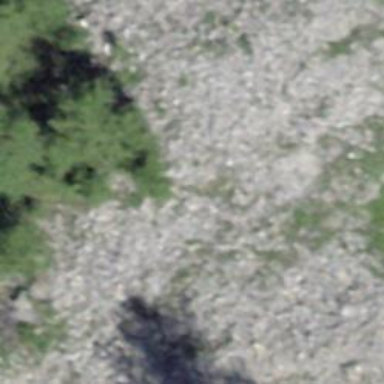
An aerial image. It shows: Natural scree.